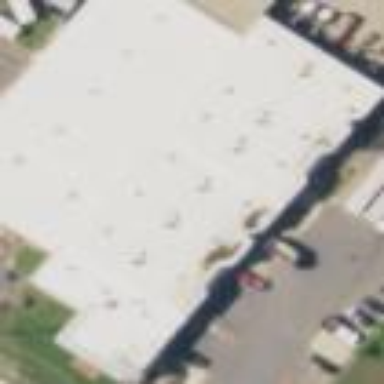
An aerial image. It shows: Commercial building.